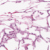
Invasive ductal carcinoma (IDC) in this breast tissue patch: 0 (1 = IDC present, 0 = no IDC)